Question: I have been trying to get the following code to work.
'''
package com.compressor;
import java.io.BufferedReader;
import java.io.File;
import java.io.InputStreamReader;
public class JSCompressor {
public static void main(String[] args) {
try {
String currentDir = System.getProperty("user.dir");
String[] commands = { "java", "-jar","yuicompressor.jar"};
ProcessBuilder pb = new ProcessBuilder(commands);
pb.directory(new File(currentDir));
Process p = pb.start();
BufferedReader output = new BufferedReader(new InputStreamReader(p.getInputStream()));
System.out.println("Result : " + output.readLine());
} catch (Exception ex) {
ex.printStackTrace();
}
}
}
'''
My project directory looks like what is shown in the image below :

But still when I run the program inside eclipse it gives me null output like given below :
Result : null
I have tried googling several options without any success. Could anyone please point out what I am doing wrong here ?.
I the jar I am testing is indeed runnable and gives an output when run normally in the command line. But I need to be able to run this jar programetically. Could anyone please help ?.
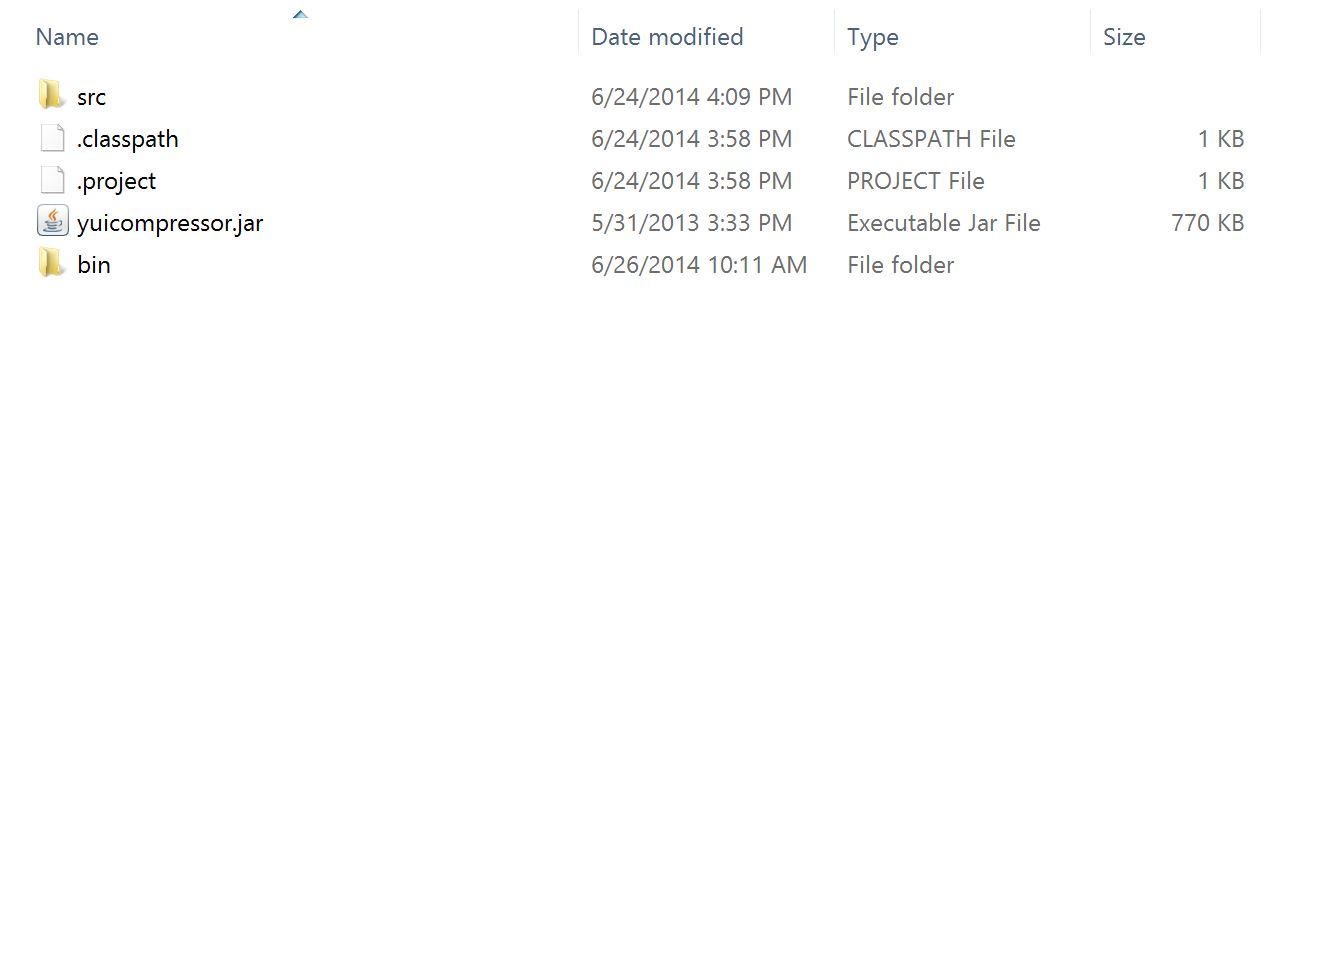
Answer: I think you want to change
'''
String[] commands = { "java", "-jar","yuicompressor.jar"};
'''
to
'''
String[] commands = { "java", "-jar", jarPath};
'''
Since that's the path to your 'yuicompressor.jar'. Also, you should use another thread to read the process output - and wait for the process to complete.
'''
final Process p = pb.start();
// then start a thread to read the output.
new Thread(new Runnable() {
public void run() {
BufferedReader output = new BufferedReader(
new InputStreamReader(p.getInputStream()));
String line;
System.out.print("Result : ");
while ((line = output.readLine()) != null) {
System.out.println(line);
}
}
}).start();
p.waitFor();
'''